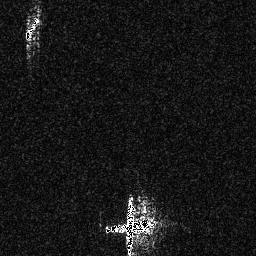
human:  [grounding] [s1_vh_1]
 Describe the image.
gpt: In the satellite image, there is  <ref>1 small ship </ref> <box>[[9, 5, 16, 15, 0]]</box> located at top left,  <ref>1 medium ship </ref> <box>[[48, 75, 52, 99, 0]]</box> located at bottom.